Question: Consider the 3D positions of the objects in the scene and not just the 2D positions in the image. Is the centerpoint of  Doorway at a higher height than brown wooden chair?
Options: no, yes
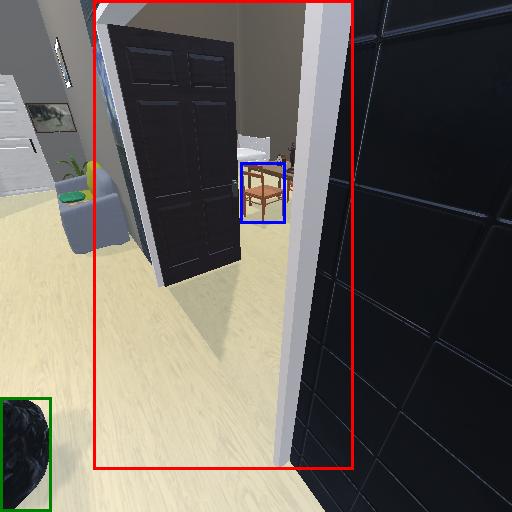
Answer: no